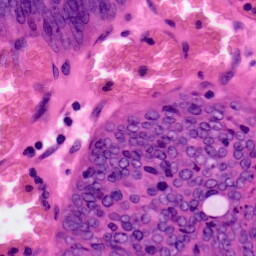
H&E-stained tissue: Colon